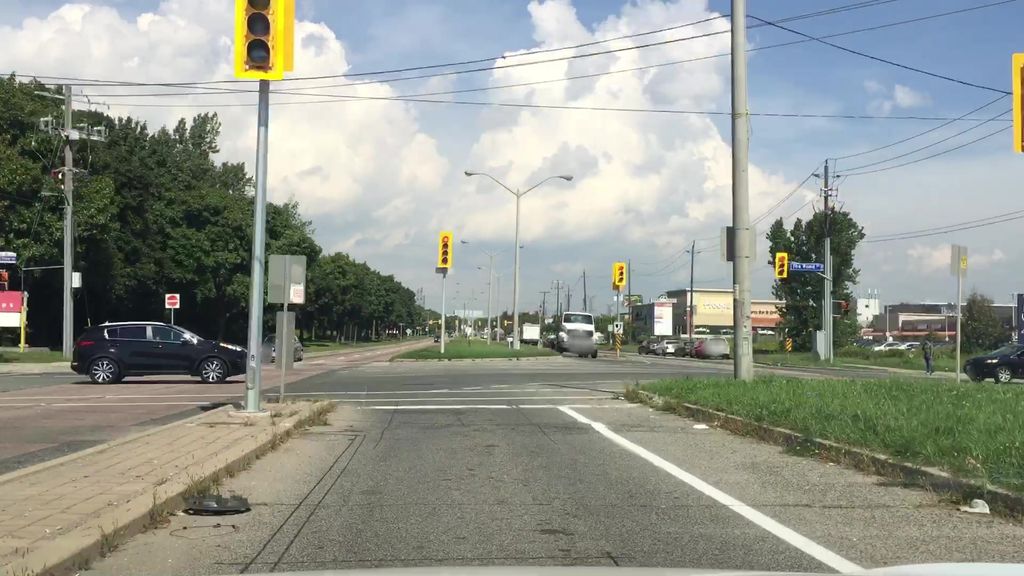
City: toronto